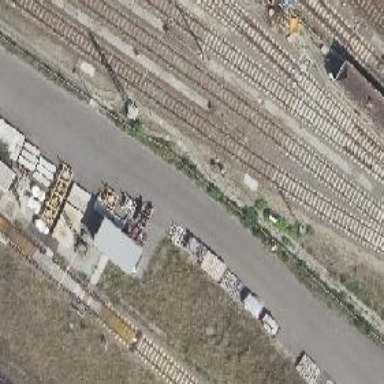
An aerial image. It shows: Railway signal.